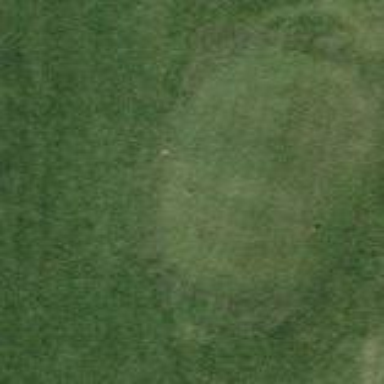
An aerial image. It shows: Golf tee.